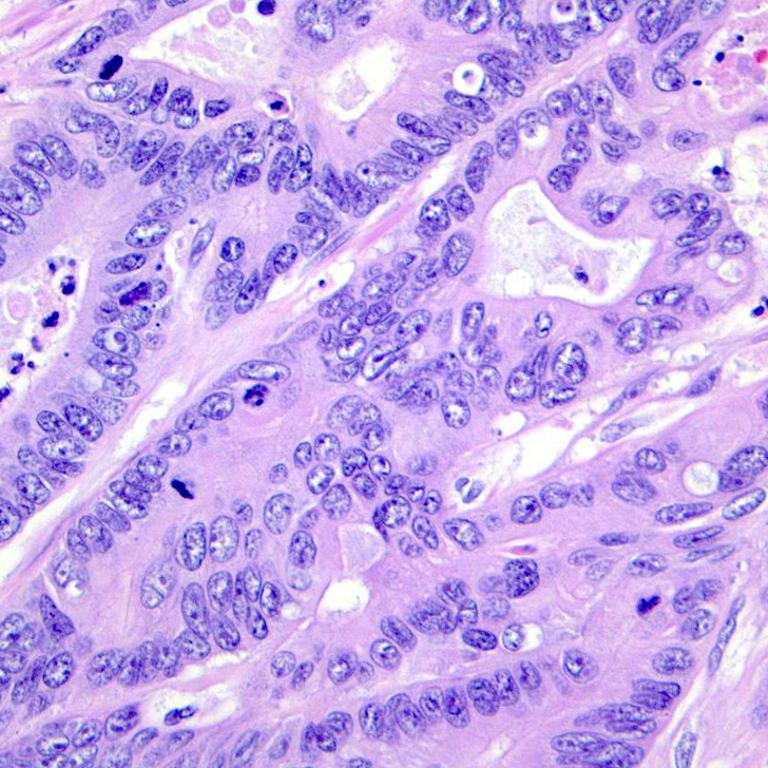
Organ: colon
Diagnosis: adenocarcinomas